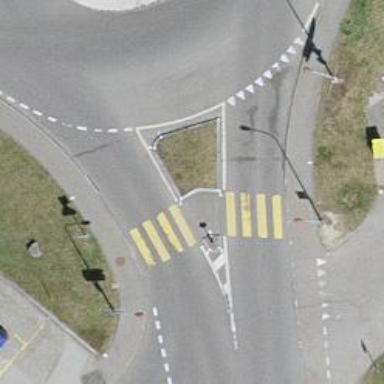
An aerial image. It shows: Marked road crossing.